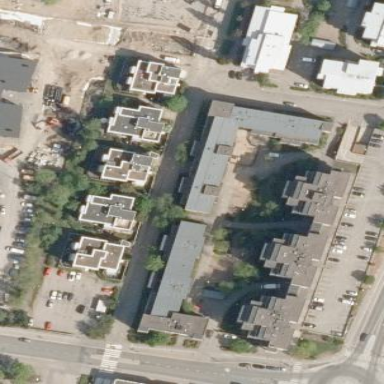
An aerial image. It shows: Residential apartments building.